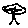
Label: tree